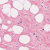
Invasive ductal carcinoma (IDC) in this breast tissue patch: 0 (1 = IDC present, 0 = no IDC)